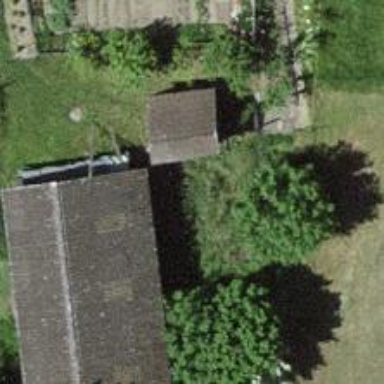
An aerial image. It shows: Shed.